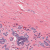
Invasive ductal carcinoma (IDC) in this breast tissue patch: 0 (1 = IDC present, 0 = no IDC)